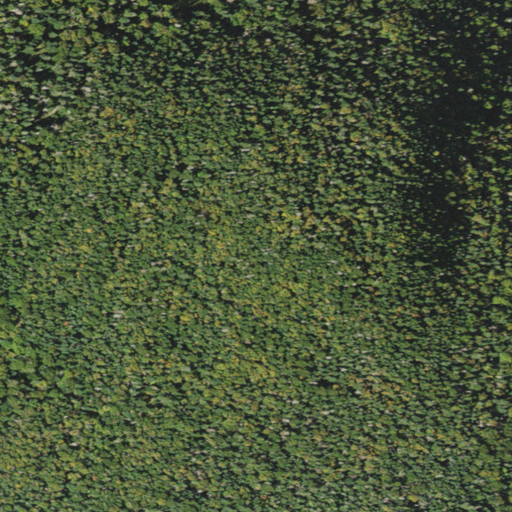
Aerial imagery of mountain in Vermont named Umpire Mountain containing evergreen forest and mixed forest